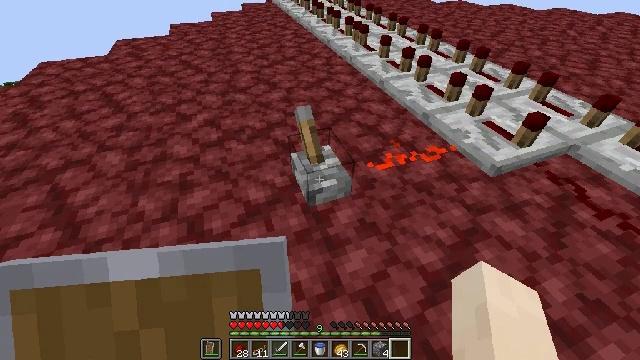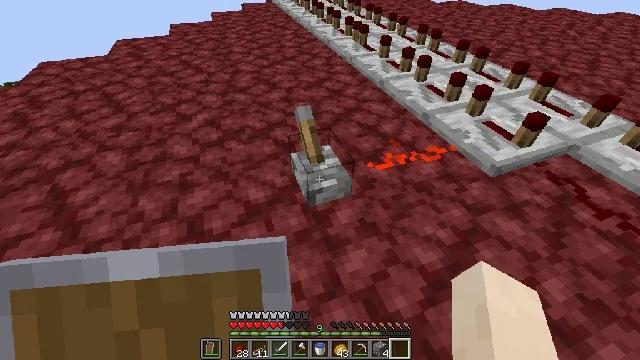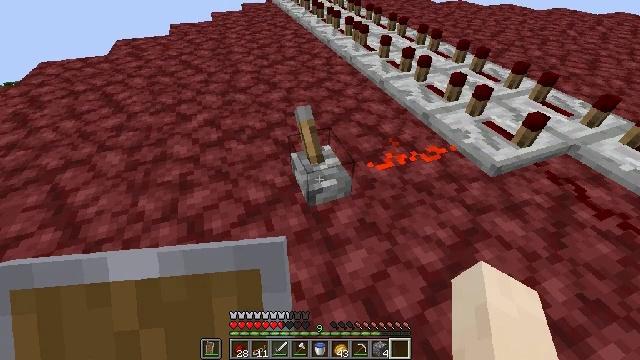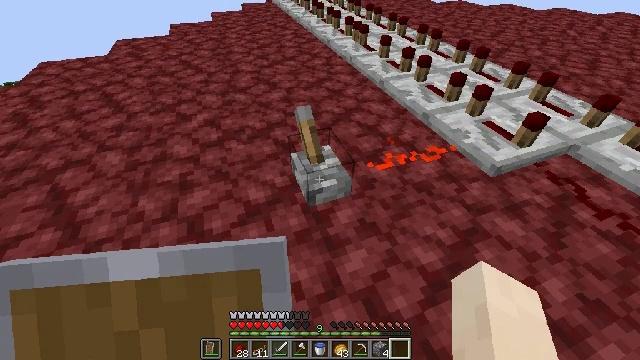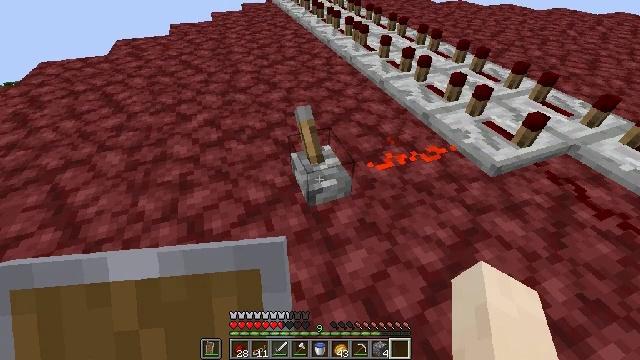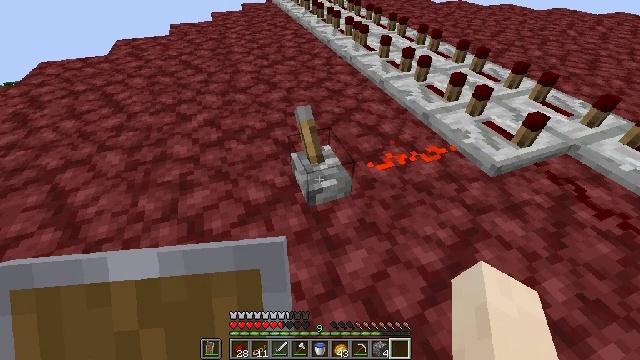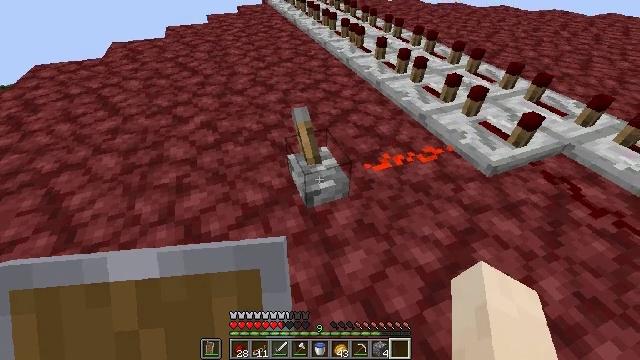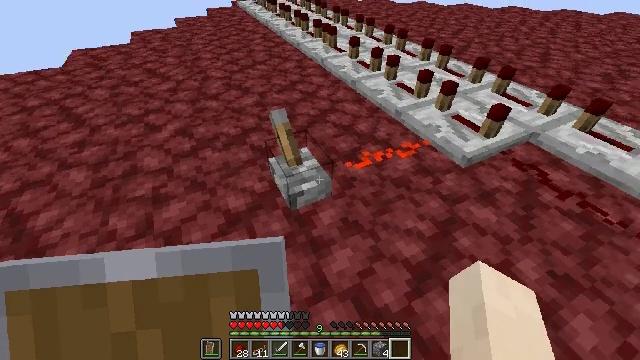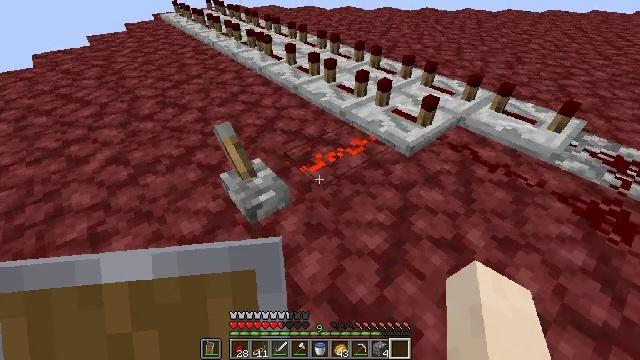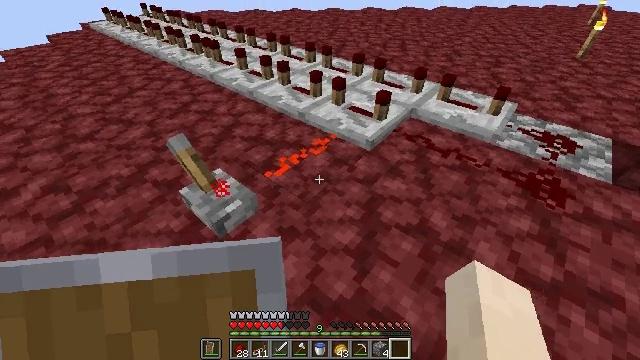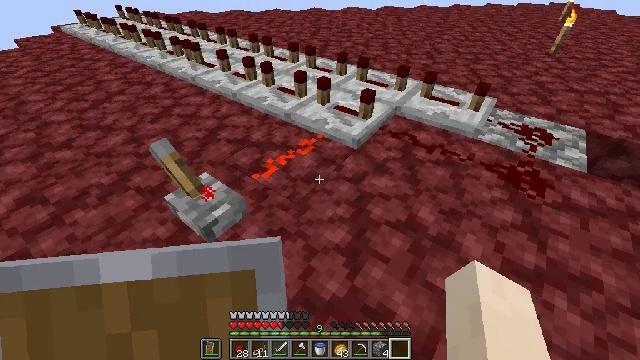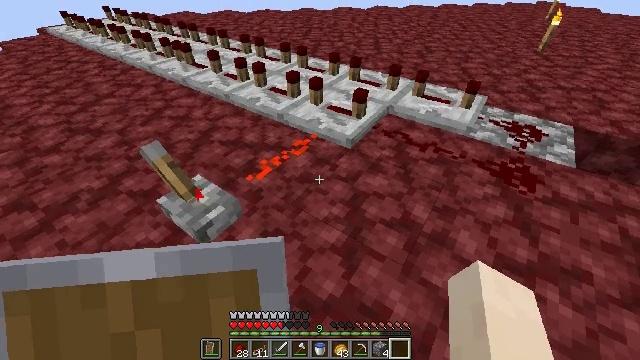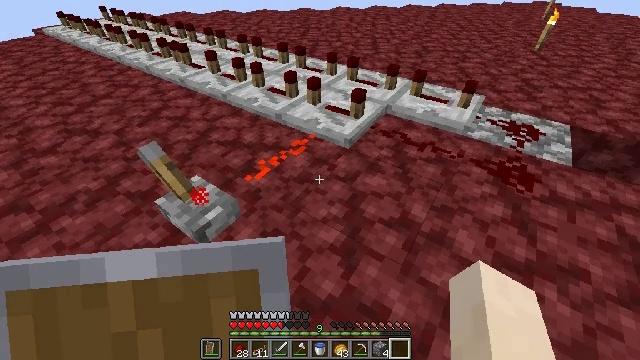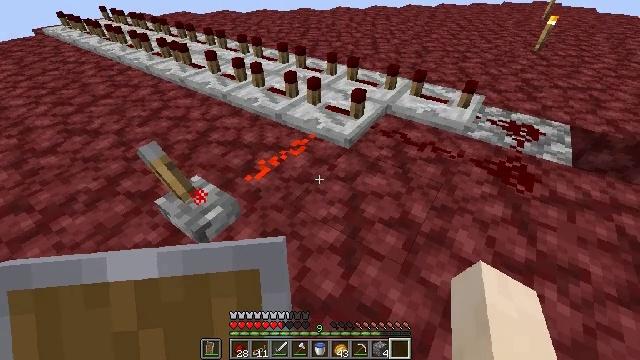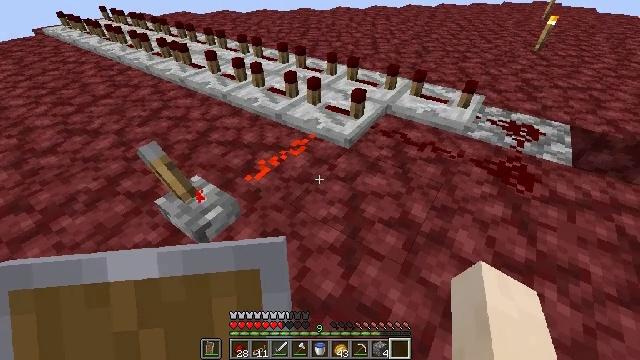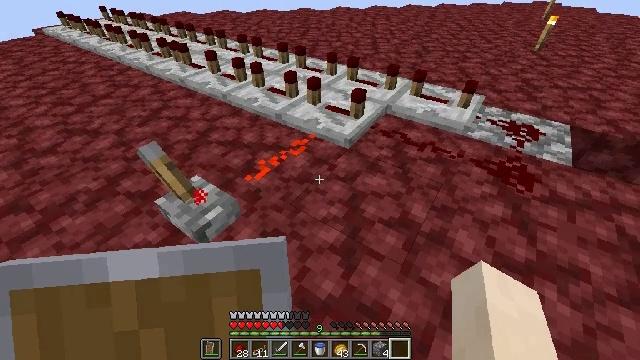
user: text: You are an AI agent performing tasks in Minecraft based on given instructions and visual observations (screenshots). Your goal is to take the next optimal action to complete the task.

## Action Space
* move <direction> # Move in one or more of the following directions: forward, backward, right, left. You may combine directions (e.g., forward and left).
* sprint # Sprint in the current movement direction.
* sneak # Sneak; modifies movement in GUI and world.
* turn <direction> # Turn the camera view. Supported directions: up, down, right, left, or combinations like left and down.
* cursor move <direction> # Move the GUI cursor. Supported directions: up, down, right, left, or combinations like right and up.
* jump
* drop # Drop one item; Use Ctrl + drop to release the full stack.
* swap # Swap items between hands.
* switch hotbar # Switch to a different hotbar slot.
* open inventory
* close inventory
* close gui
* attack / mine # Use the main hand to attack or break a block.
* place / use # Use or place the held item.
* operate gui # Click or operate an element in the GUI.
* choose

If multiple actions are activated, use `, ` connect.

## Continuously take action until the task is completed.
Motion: motion action
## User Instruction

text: Left-click on the lever to pick it up.
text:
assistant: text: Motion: no_op
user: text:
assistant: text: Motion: no_op
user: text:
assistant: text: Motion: no_op
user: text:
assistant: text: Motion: no_op
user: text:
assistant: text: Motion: no_op
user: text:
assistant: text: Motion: no_op
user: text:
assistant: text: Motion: turn right
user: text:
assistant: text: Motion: turn right and up
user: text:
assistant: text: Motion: turn right
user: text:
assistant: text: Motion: turn right
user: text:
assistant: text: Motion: turn right
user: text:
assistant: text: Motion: no_op
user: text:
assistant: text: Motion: no_op
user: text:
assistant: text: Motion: no_op
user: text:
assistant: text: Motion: no_op
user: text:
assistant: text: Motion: no_op
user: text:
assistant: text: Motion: no_op
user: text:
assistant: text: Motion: no_op
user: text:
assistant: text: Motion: no_op
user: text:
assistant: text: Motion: no_op
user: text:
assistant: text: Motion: no_op
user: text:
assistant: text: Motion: no_op
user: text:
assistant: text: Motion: no_op
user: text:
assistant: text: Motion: no_op
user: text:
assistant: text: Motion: no_op
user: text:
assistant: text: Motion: no_op
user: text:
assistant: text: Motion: no_op
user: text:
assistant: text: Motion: no_op
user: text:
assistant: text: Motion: no_op
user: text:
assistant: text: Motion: turn left